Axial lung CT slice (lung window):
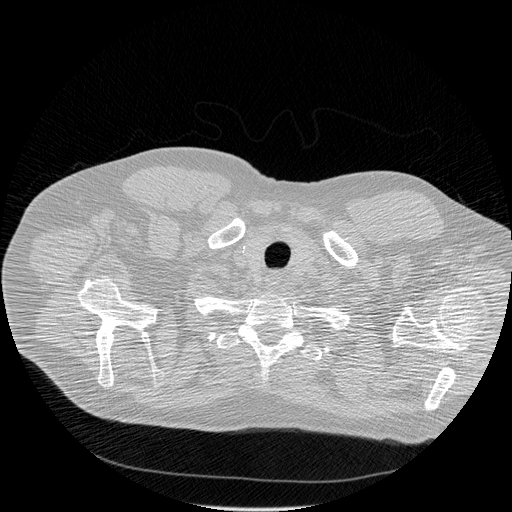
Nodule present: no